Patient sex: M
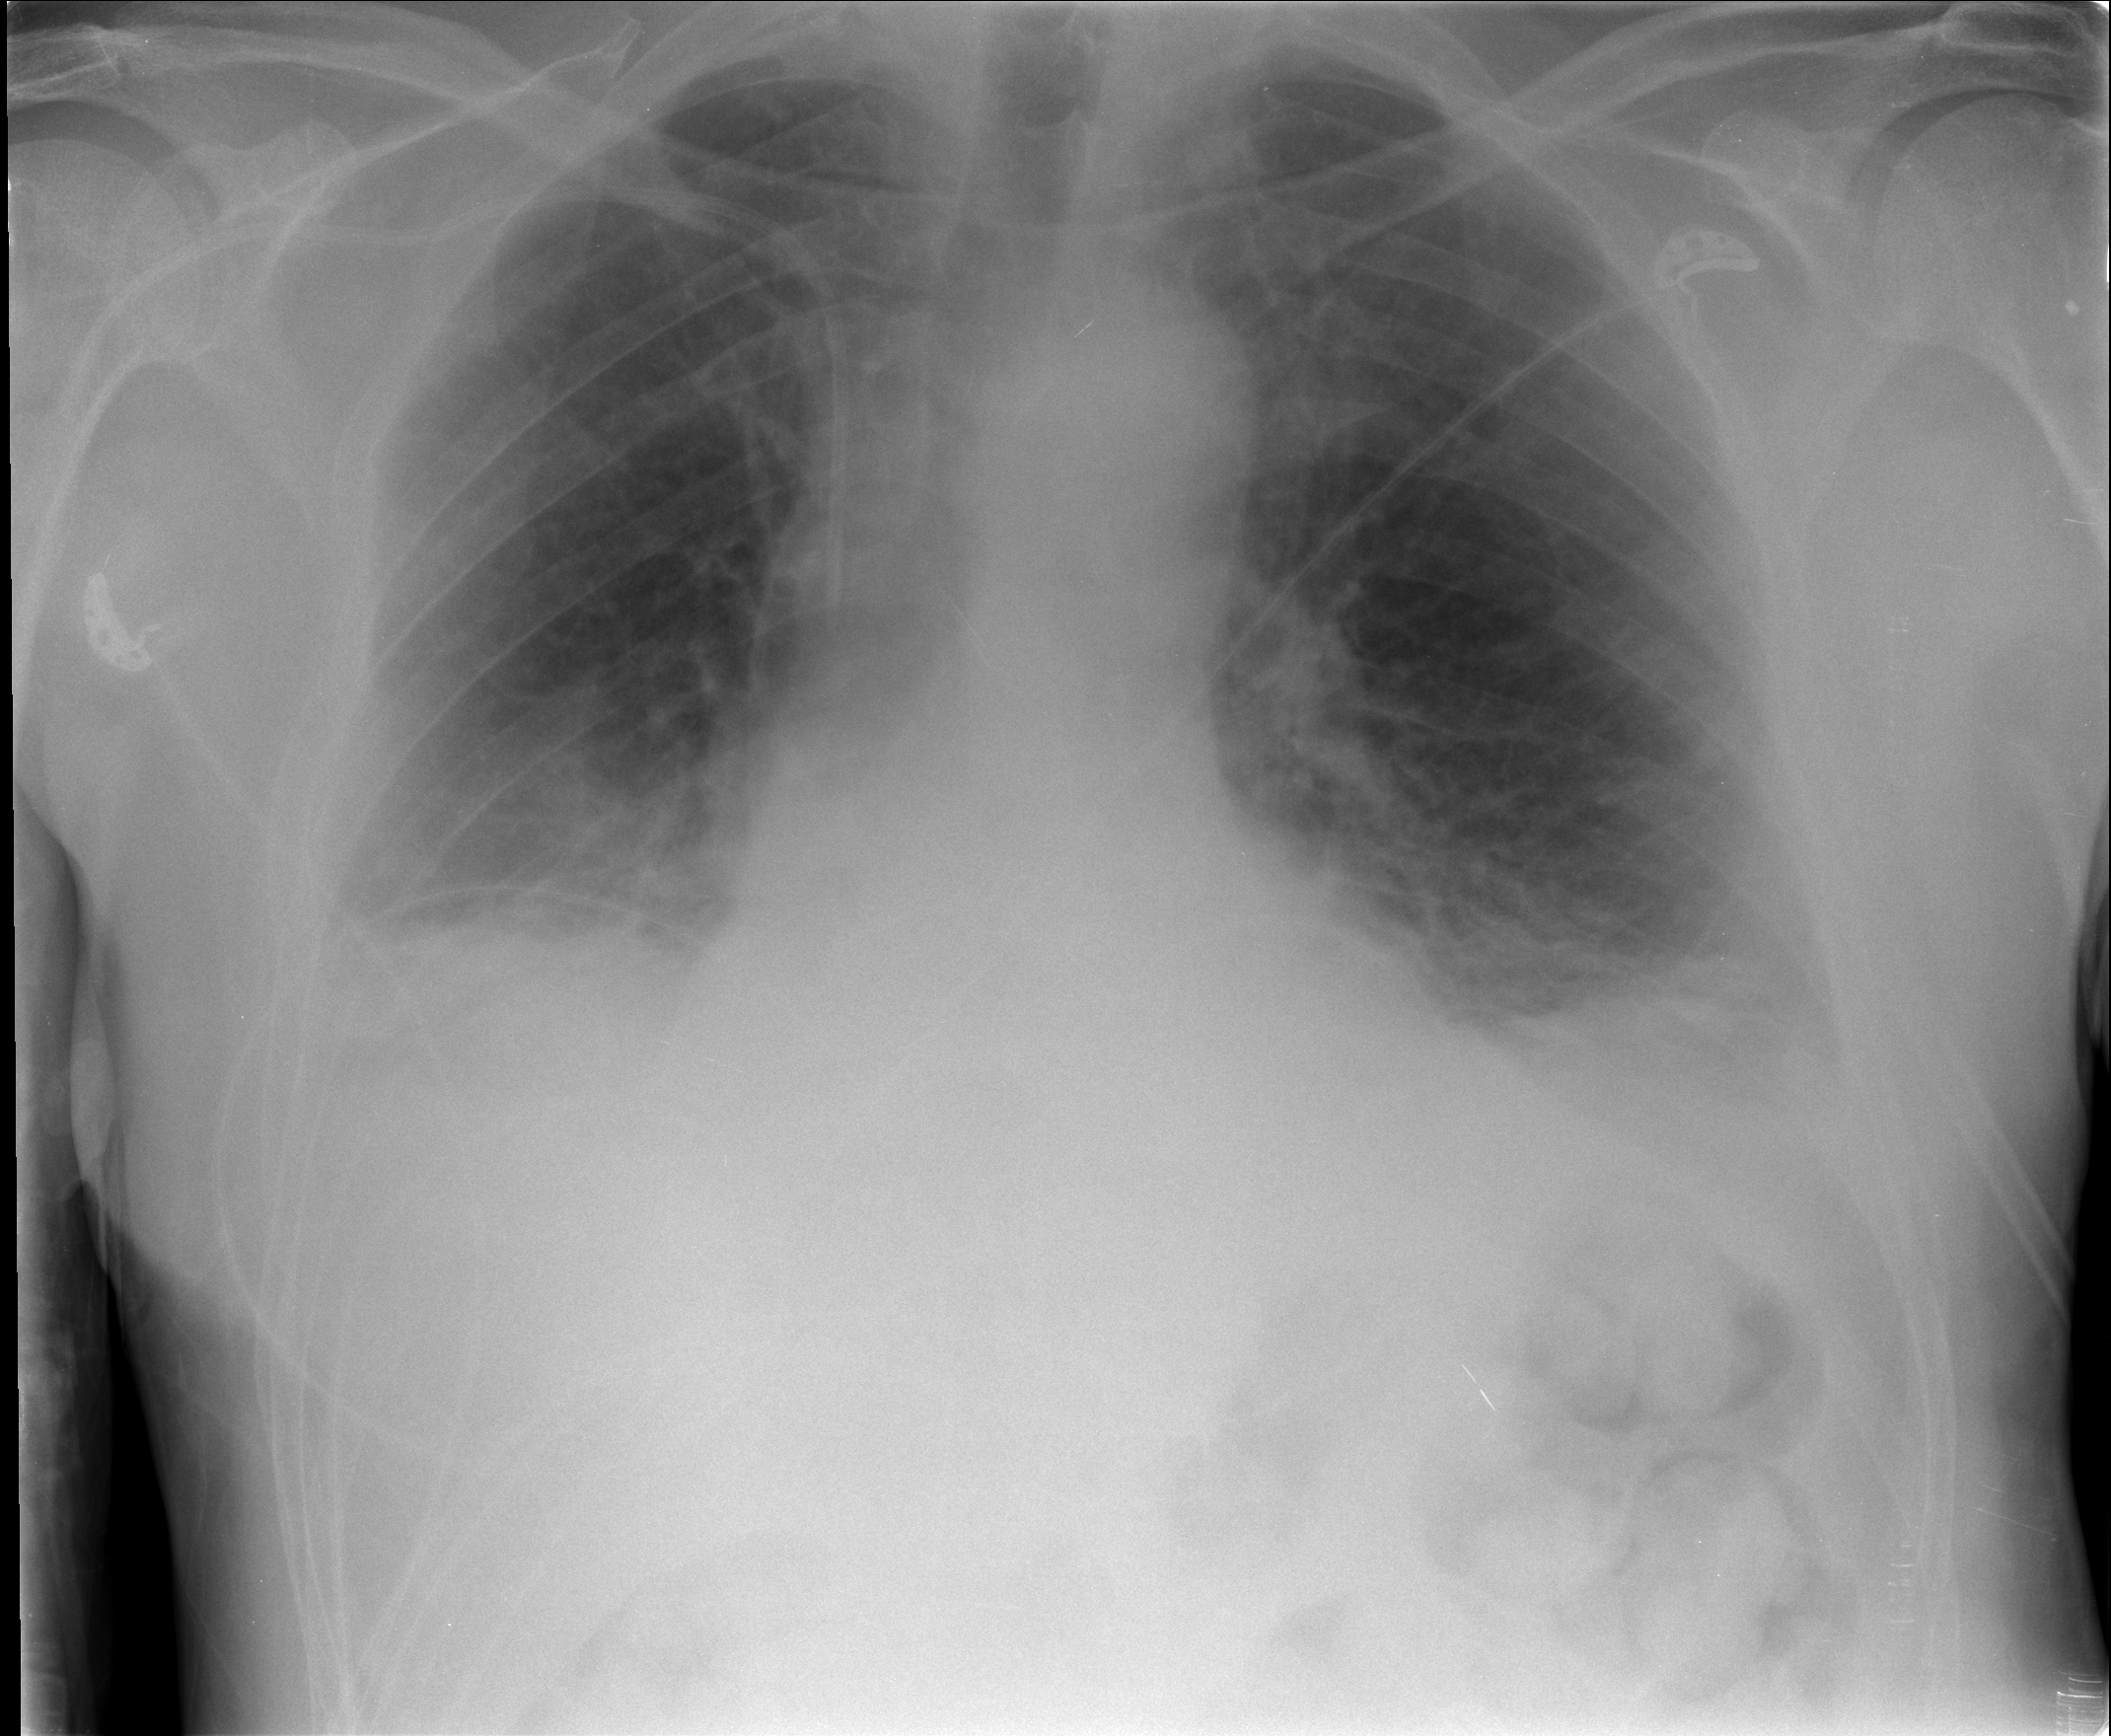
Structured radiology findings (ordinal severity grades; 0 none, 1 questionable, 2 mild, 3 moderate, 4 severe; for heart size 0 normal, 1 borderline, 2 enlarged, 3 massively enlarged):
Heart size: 2
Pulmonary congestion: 2
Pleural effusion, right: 2
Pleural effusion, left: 2
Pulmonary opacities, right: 0
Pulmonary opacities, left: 0
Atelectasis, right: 2
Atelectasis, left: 2